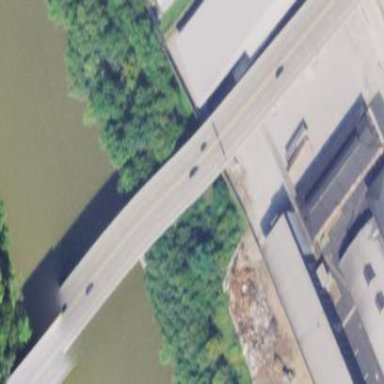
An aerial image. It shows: Man-made bridge.